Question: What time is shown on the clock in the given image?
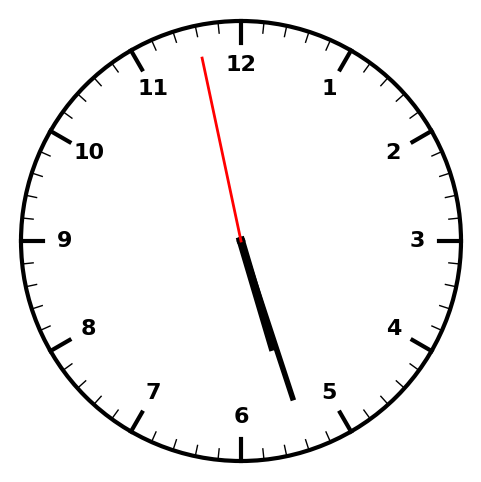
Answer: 05:26:58